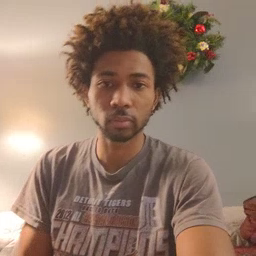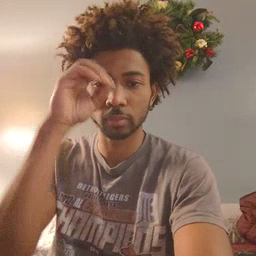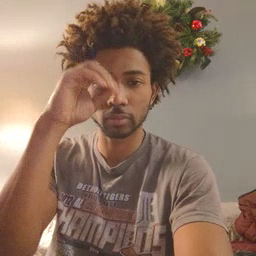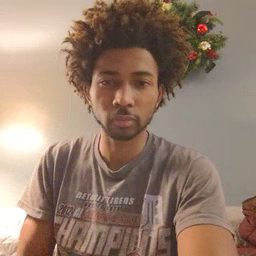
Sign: owl